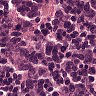
Metastatic tissue present: no